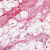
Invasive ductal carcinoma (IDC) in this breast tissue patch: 0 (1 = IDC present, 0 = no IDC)